Field crop: maize
Growth stage: 2
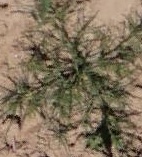
Species: salsola